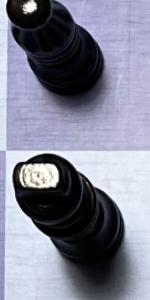
Label: King_Black